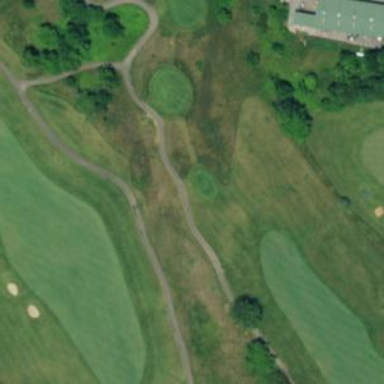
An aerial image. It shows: Path for both roads and golfers.